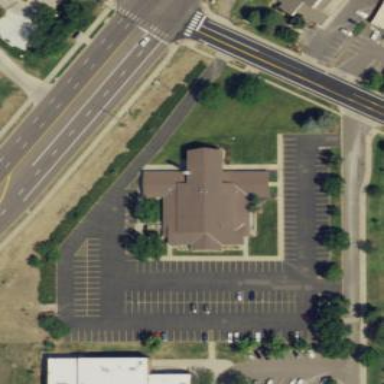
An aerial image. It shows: Beautiful church building.